Question: I am developing a web site using yii framework which need to be supported in many (may be 3)
languages.
I have problem with translating error messages that Yii framework returns.
For example how do i translate following error message which is returned by Yii framework when user does not provide correct data to log in.
Thanks in advance for any help

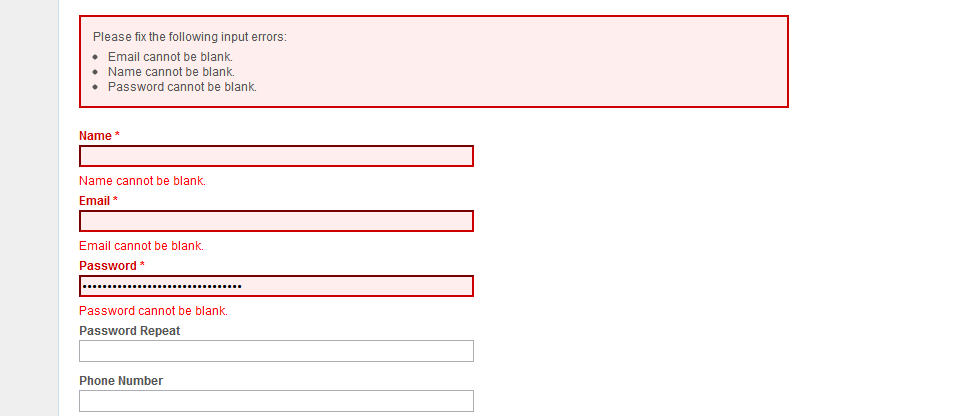
Answer: Yii translates the error message like this,
'''
Yii::t('yii','{attribute} cannot be blank.');
'''
So you'd have to create a corresponding message catalogue named 'yii' and update your translations there, for more details see <URL>